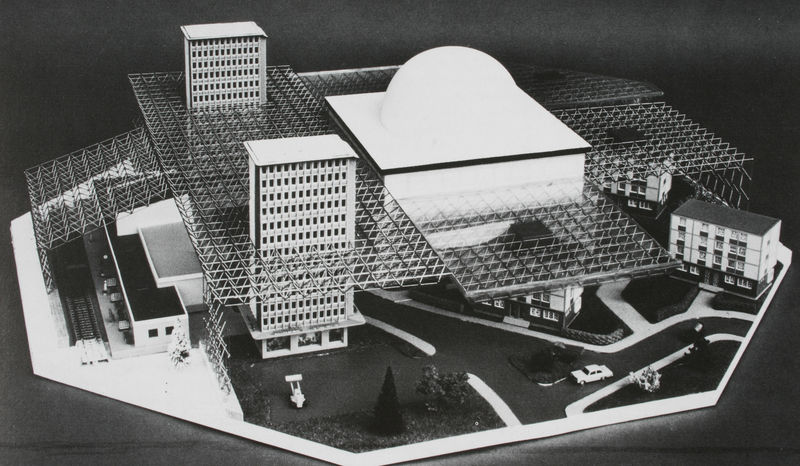
Titel: Modell für eine mit Raumfachwerk überdeckte, klimatisierte Stadt
Künstler: Max Mengeringhausen
Standort: Moskau
Institution: Deutsche Industrieausstellung 1985
Schlagwörter: baum, schatten, weiß, glas, grau, licht, schwarz, straße, anlage, dach, gebäude, wiese, architektur, modell, auto, kuppel, lichtreflexe, foto, fotografie, photographie, wohnhaus, türme, schwarzweiß, tanne, photo, einfahrt, etagen, geschosse, stockwerke, dachschräge, flachdach, bürogebäude, markierung, gitterträger, modellauto